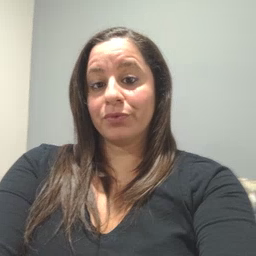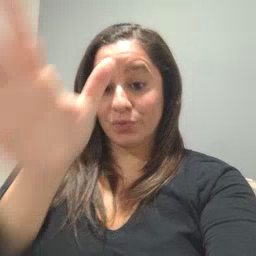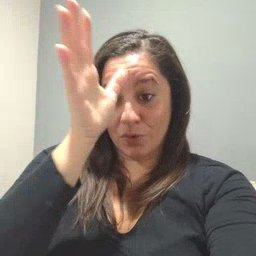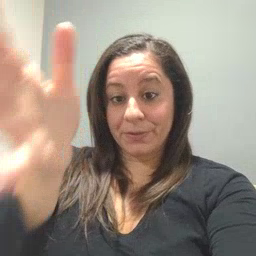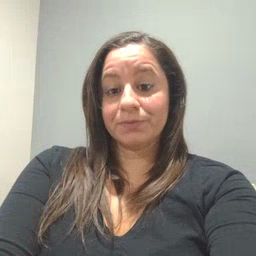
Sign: grandpa